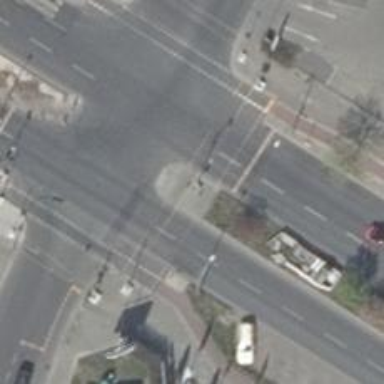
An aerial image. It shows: Footway located on traffic island.